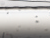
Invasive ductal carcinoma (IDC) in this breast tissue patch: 0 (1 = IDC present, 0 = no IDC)